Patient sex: M
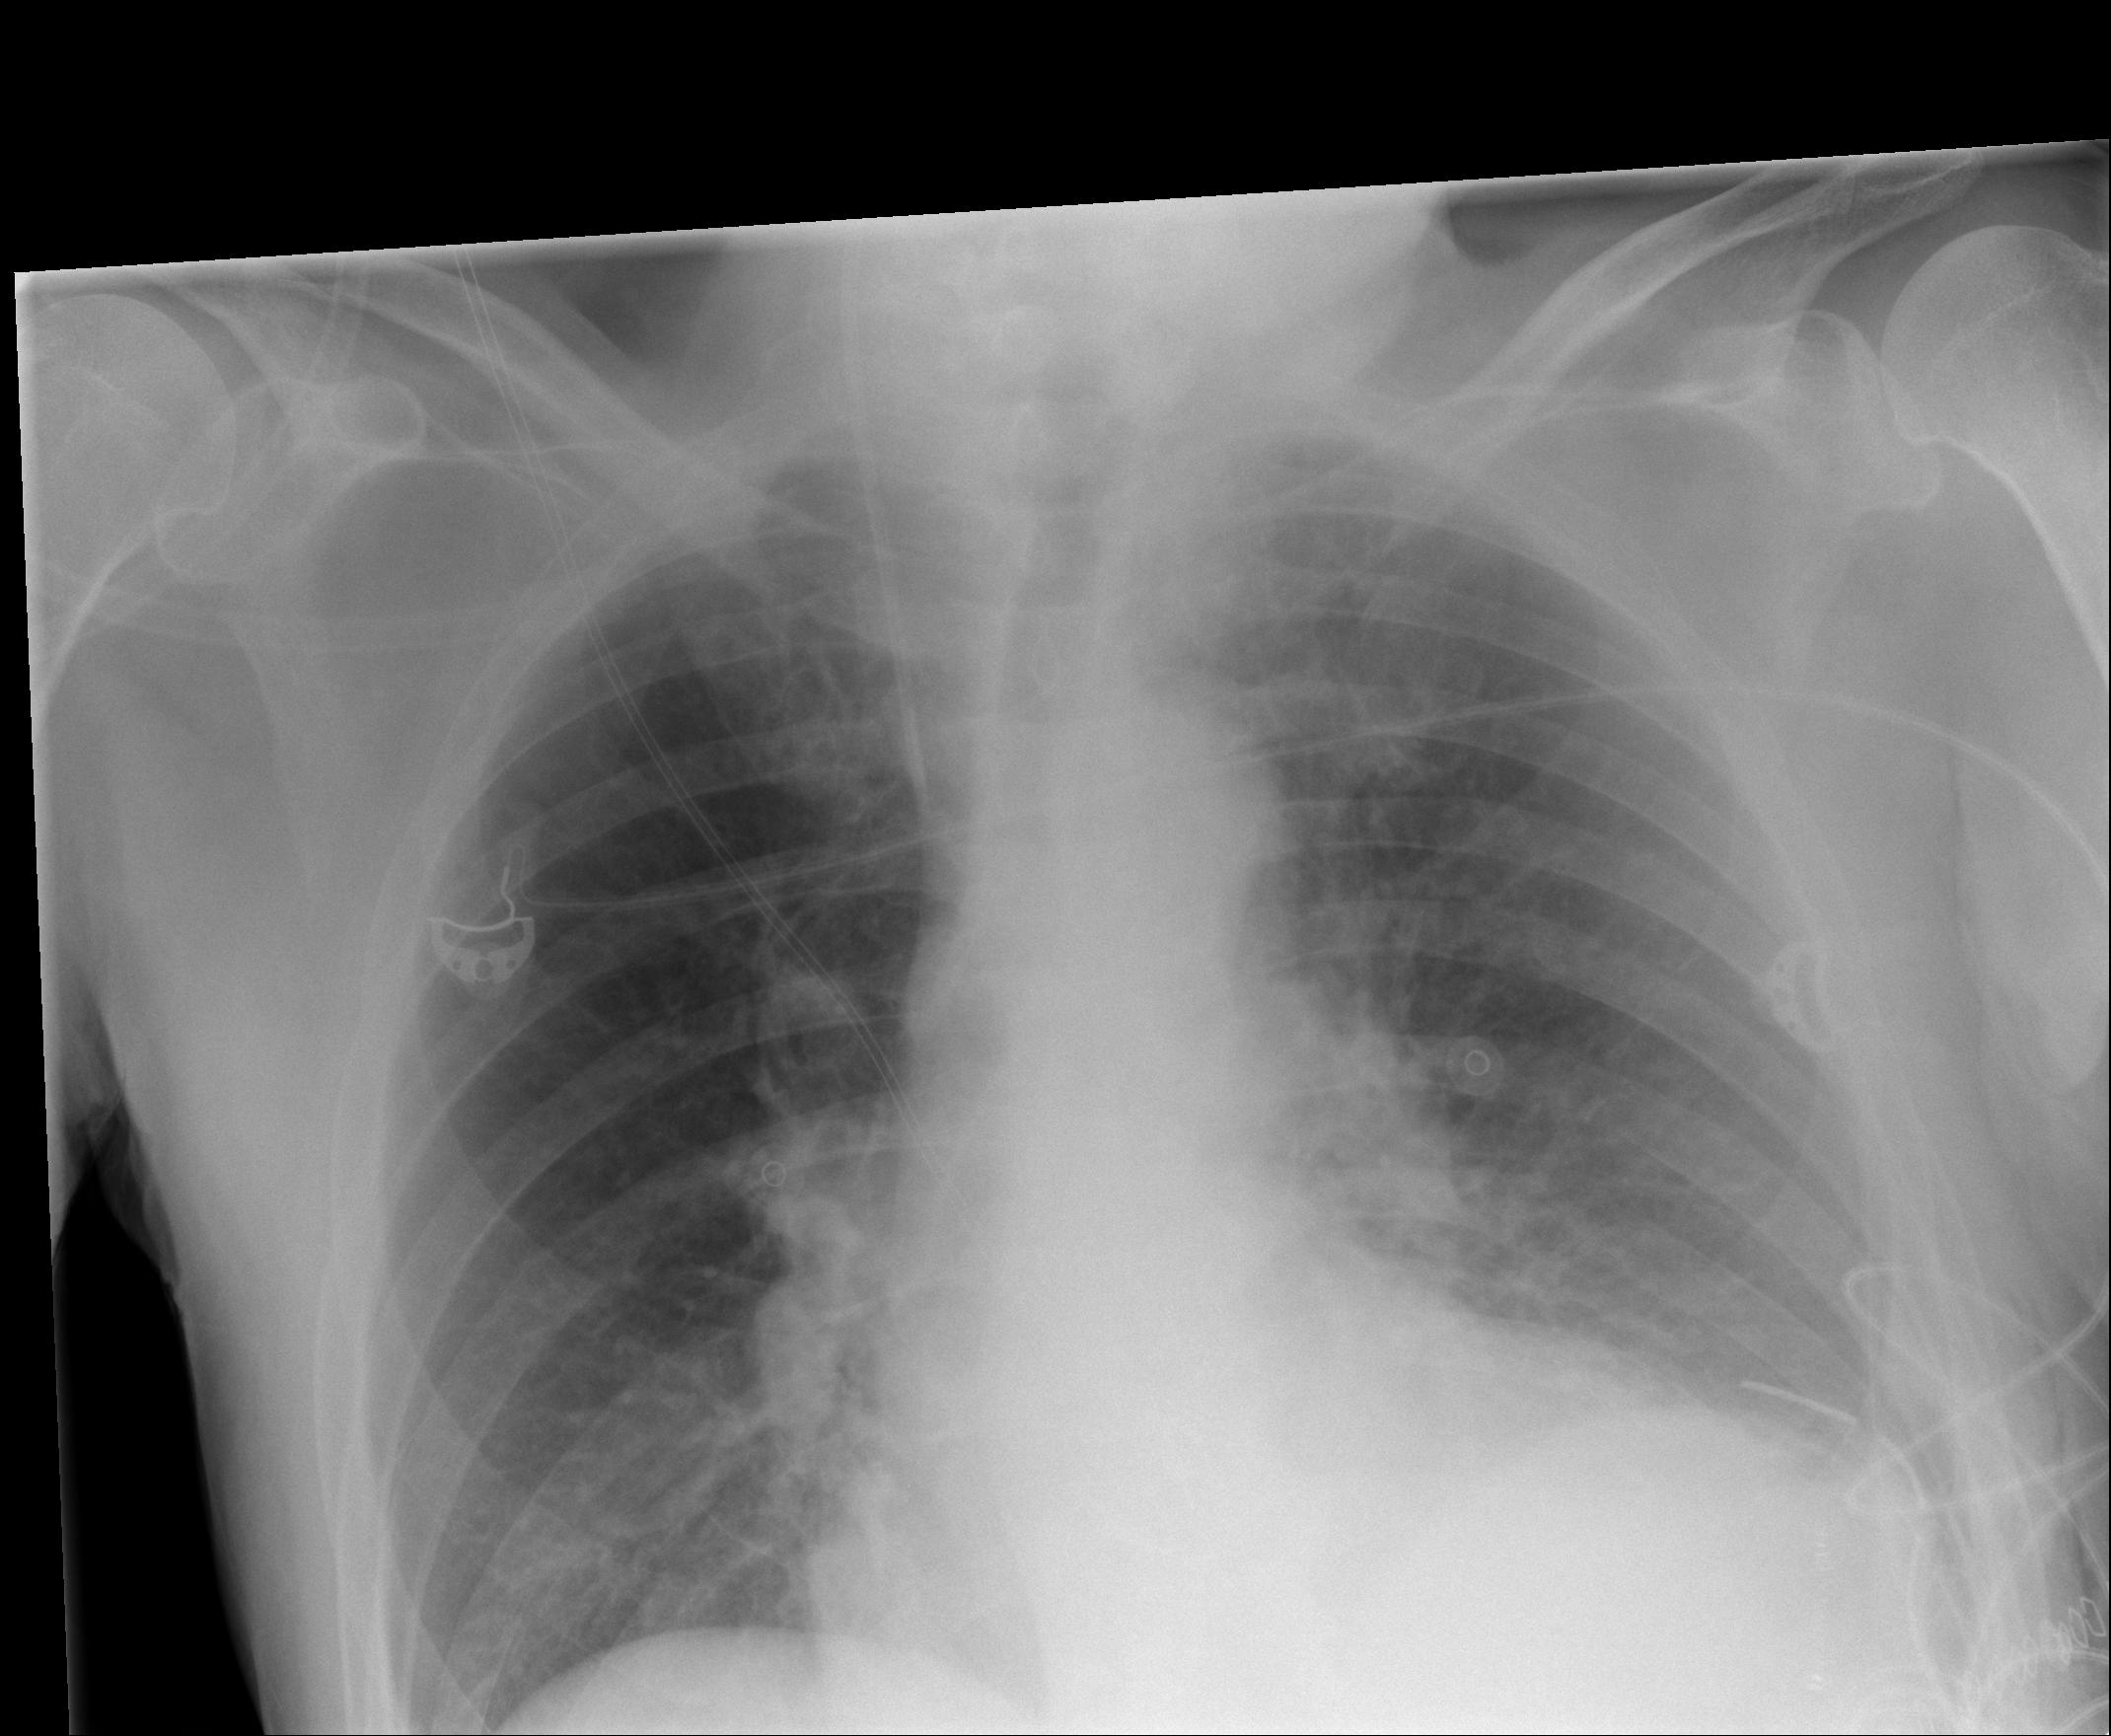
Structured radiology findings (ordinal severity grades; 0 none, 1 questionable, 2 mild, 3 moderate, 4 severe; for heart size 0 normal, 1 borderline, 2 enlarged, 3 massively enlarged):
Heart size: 2
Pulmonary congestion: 1
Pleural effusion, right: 0
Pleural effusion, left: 2
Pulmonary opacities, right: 0
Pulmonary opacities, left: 0
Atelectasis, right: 2
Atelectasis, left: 2